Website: crate-barrel
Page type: delivery-shipping
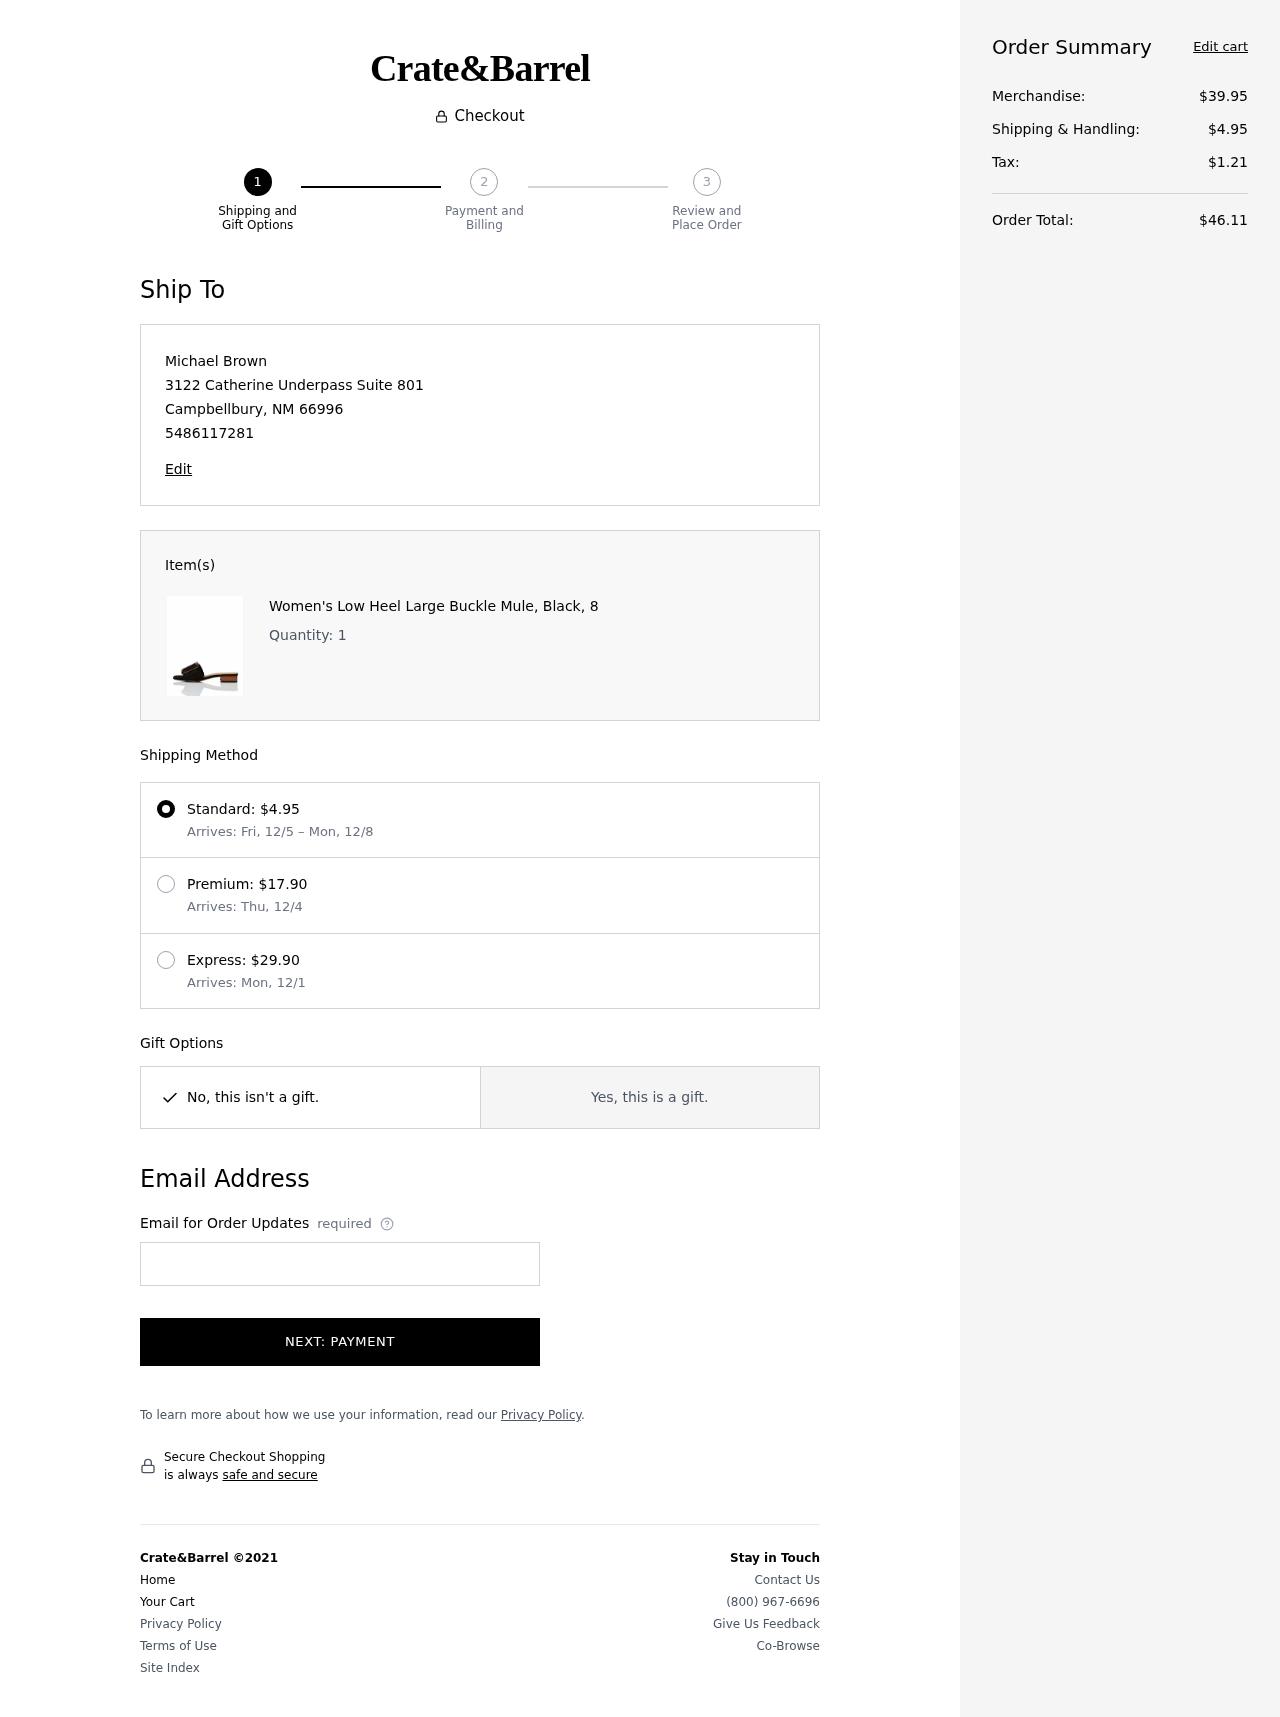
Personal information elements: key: PII_CITY
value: Campbellbury
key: PII_EMAIL
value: michaelbrown@yahoo.com
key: PII_FULLNAME
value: Michael Brown
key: PII_PHONE
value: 5486117281
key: PII_POSTCODE
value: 66996
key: PII_STATE_ABBR
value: NM
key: PII_STREET
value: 3122 Catherine Underpass Suite 801
Product elements: key: PRODUCT1_NAME
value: Women's Low Heel Large Buckle Mule, Black, 8
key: PRODUCT1_QUANTITY
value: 1
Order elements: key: ORDER_SHIPPING_COST
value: $4.95
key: ORDER_SHIPPING_DATE
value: Fri, 12/5
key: ORDER_DELIVERY_DATE
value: Mon, 12/8
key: ORDER_SHIPPING_COST2
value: $17.90
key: ORDER_DELIVERY_DATE2
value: Arrives: Thu, 12/4
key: ORDER_SHIPPING_COST3
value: $29.90
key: ORDER_DELIVERY_DATE3
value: Arrives: Mon, 12/1
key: ORDER_SUBTOTAL
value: $39.95
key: ORDER_TAX
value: $1.21
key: ORDER_TOTAL
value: $46.11